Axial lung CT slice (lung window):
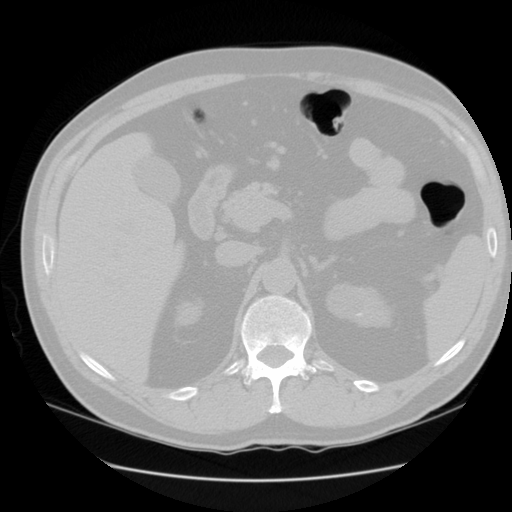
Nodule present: no